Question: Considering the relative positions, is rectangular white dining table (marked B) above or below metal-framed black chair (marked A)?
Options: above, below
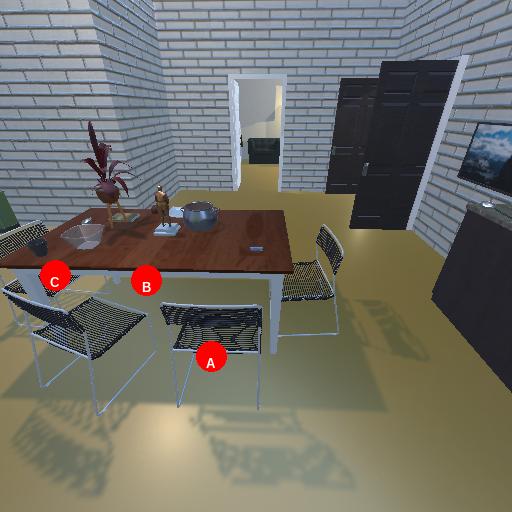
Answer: above